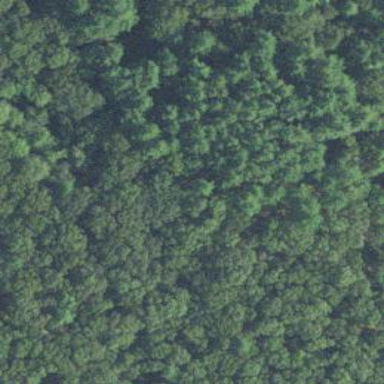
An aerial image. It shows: Mixed woodland area with various types of leaves.